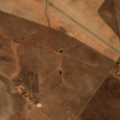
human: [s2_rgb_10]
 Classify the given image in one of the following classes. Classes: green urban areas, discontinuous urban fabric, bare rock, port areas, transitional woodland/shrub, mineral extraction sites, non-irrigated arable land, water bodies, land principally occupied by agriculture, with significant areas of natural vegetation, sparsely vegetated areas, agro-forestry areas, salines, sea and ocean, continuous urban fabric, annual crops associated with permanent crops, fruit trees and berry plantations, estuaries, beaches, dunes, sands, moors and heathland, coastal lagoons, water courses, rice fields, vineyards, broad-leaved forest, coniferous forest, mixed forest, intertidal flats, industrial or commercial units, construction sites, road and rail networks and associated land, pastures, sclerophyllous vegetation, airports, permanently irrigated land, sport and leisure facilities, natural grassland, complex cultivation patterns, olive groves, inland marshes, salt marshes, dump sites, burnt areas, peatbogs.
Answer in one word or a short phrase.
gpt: non-irrigated arable land